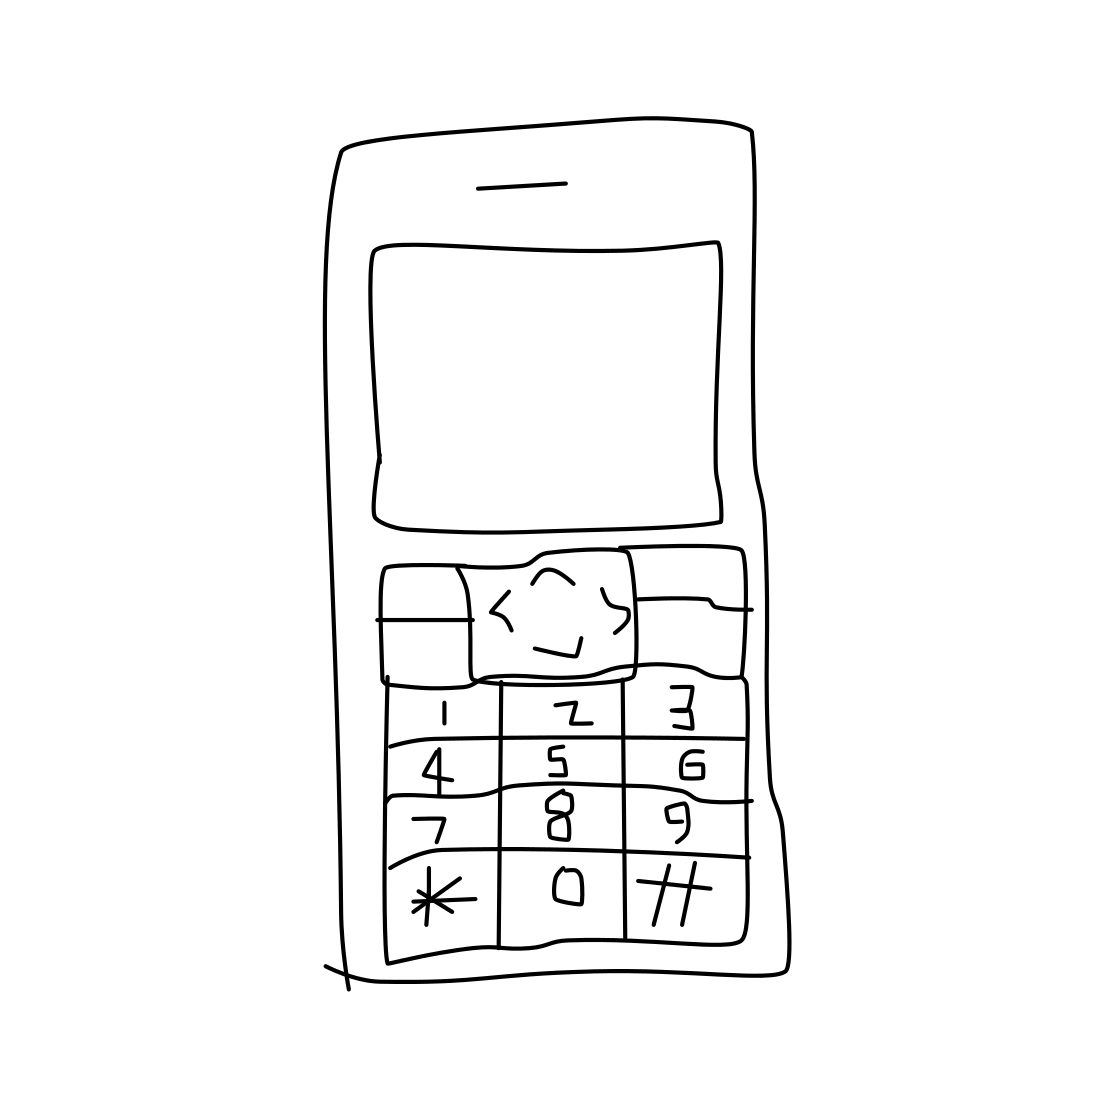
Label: cell phone